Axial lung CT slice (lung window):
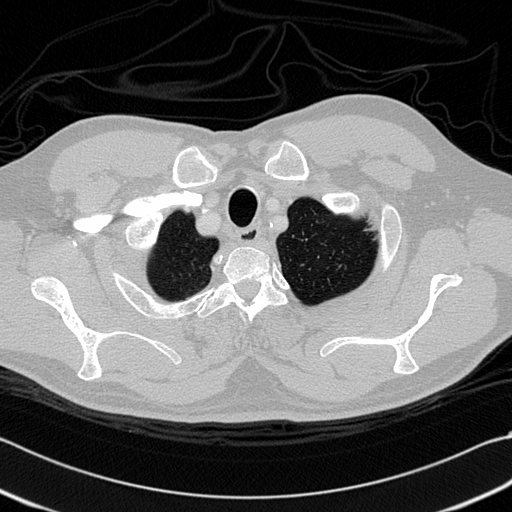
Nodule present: no